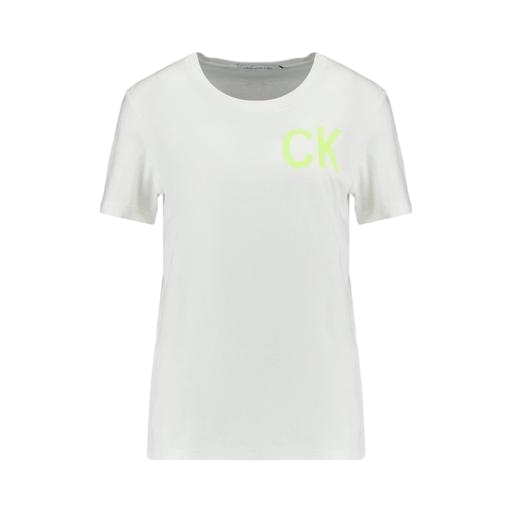
multicolor clay tee chalk, graphic t, v ck t shirt, white background